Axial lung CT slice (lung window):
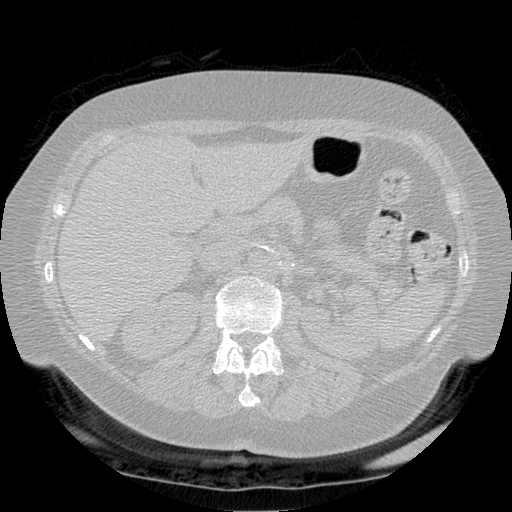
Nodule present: no